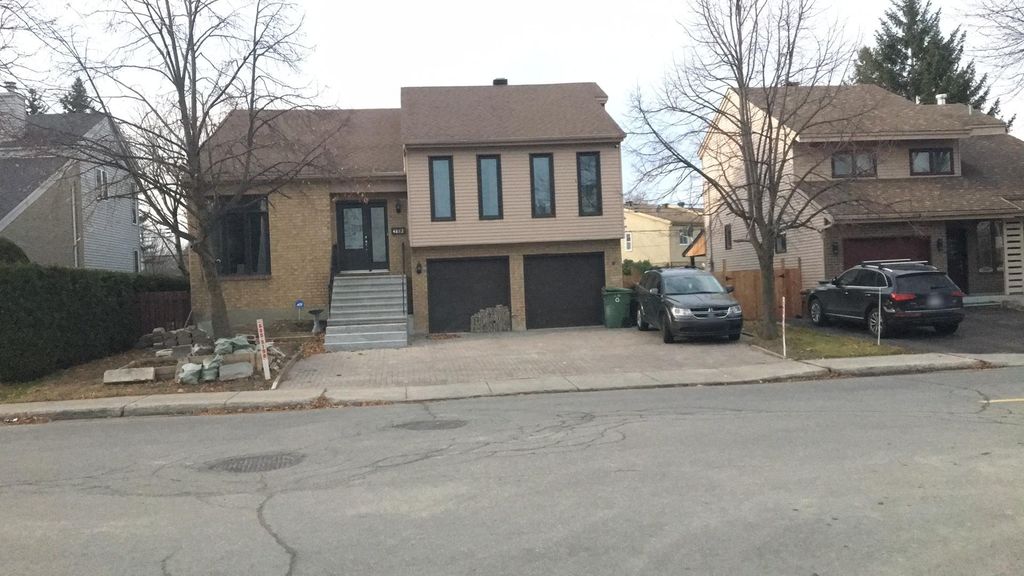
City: montreal